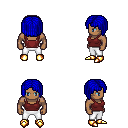
a pixel art fantasy rpg character, male body template, human, dark skin, maroon pirate shirt, white pants, blue pageboy hairstyle, gold boots, four views (front, back, left, right), 2x2 character sprite sheet, small pixel art, hard edges, no anti-aliasing